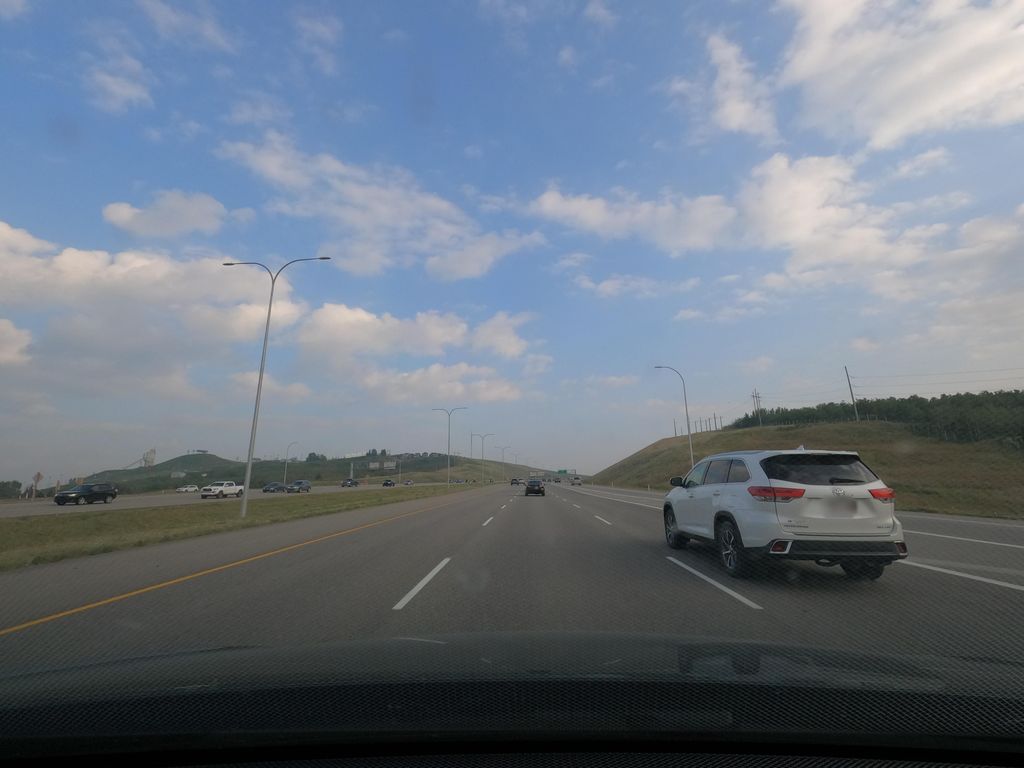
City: calgary